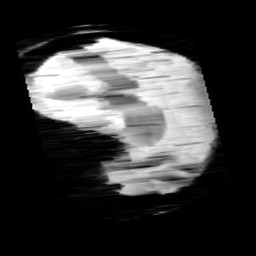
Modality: minIP
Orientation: sagittal
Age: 13
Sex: female
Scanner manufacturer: siemens
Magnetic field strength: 3 T
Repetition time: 0.027 s
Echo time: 0.02 s